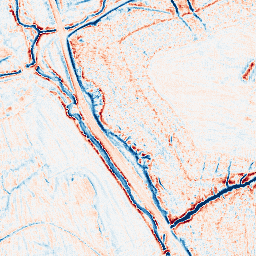
Category: edge_preserving
Decomposition family: anisotropic_diffusion
Decomposition parameters: iterations: 20
kappa: 10
gamma: 0.1
Upsampling method: fft_zeropad
Upsampling parameters: scale: 4
Upsampling scale: 4